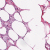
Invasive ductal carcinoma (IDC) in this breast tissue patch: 0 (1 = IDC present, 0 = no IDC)